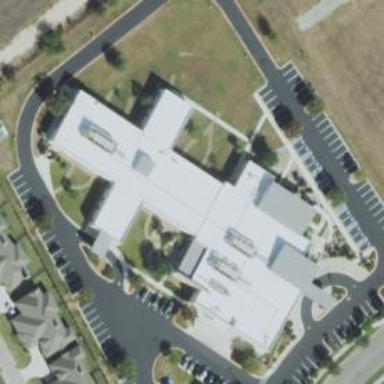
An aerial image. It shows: Hospital.